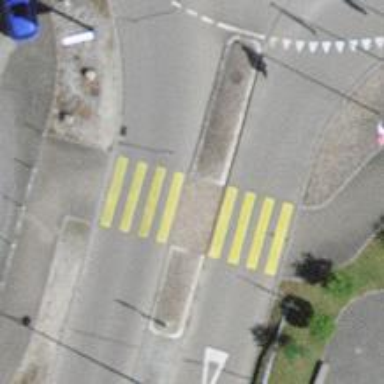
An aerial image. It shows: Marked zebra crossing on the road.